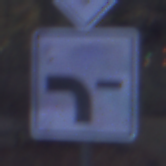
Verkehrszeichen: VerlaufVorfahrtsstrasse6
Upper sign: Vorfahrtsstrasse
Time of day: Night
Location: Outdoor (Suburban)
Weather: PartlyCloudy
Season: NotSpecified
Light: Artificial